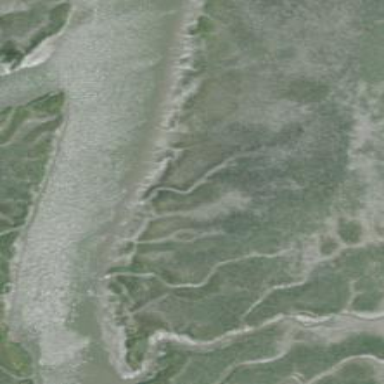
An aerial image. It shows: Saltmarsh wetland with tidal influence.